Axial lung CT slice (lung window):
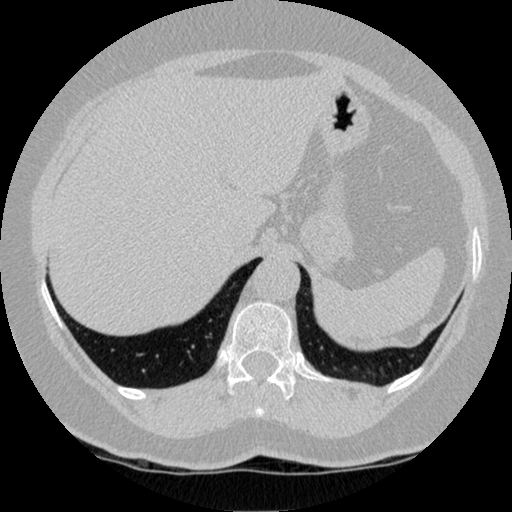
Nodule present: no